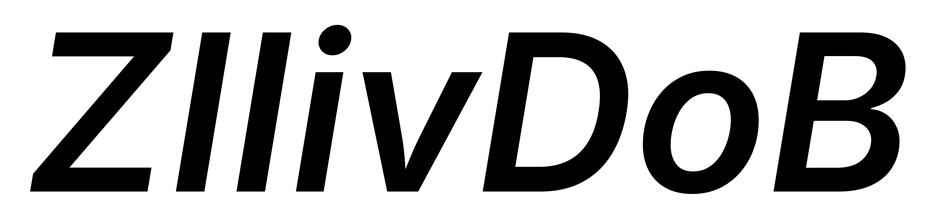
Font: Inter-Italic_SemiBold_Italic